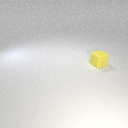
small yellow rubber cube